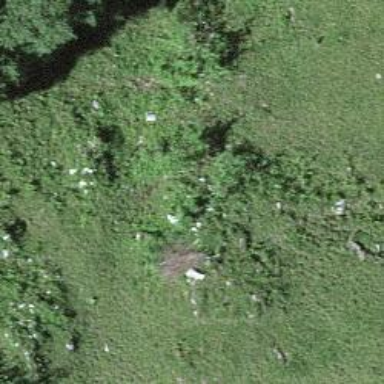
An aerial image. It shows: Dry stone wall barrier.